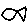
Label: fish